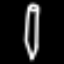
Label: pencil